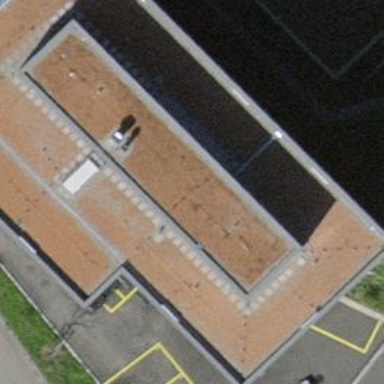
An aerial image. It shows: School building.